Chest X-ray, AP view. Patient: 45 years old, sex F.
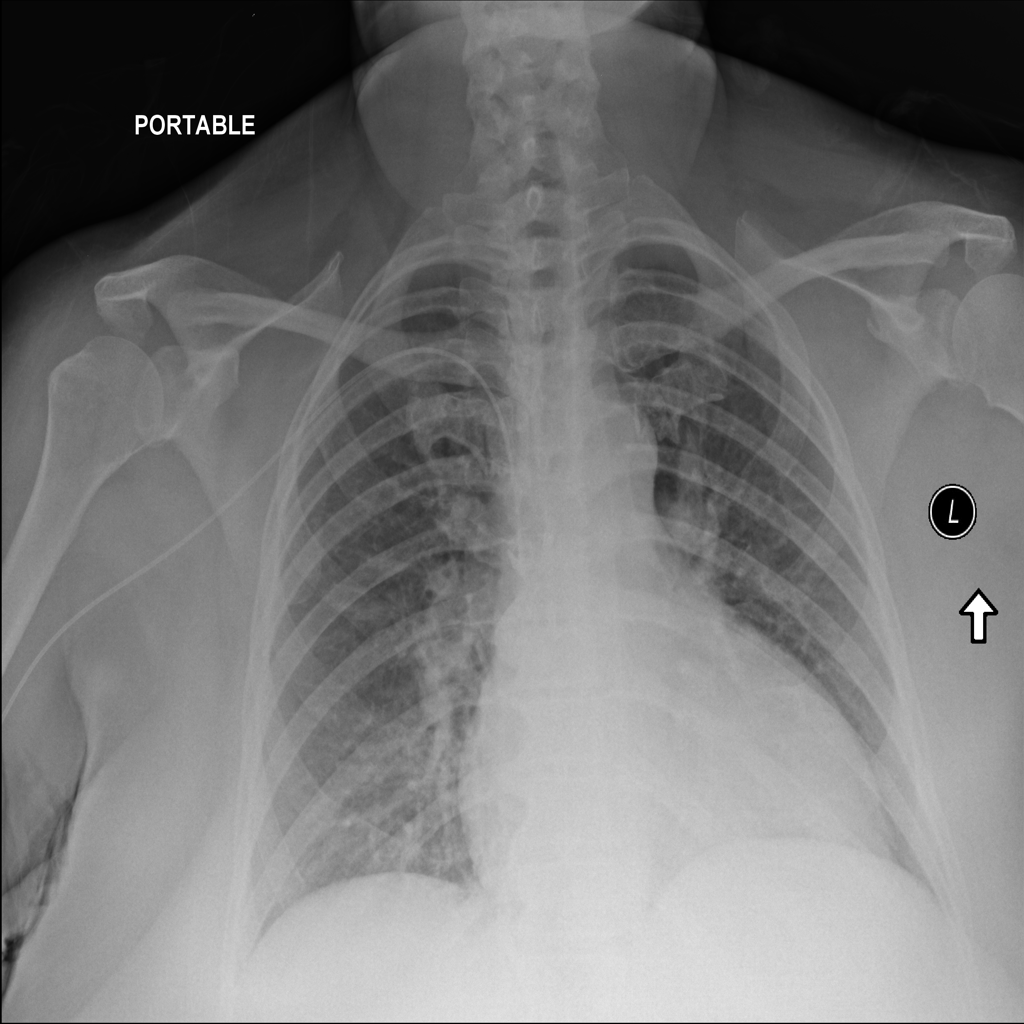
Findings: No Finding